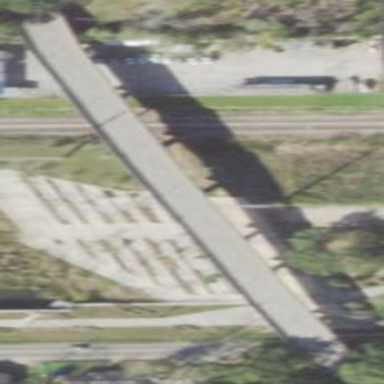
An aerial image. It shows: Man-made bridge.